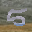
Label: 5